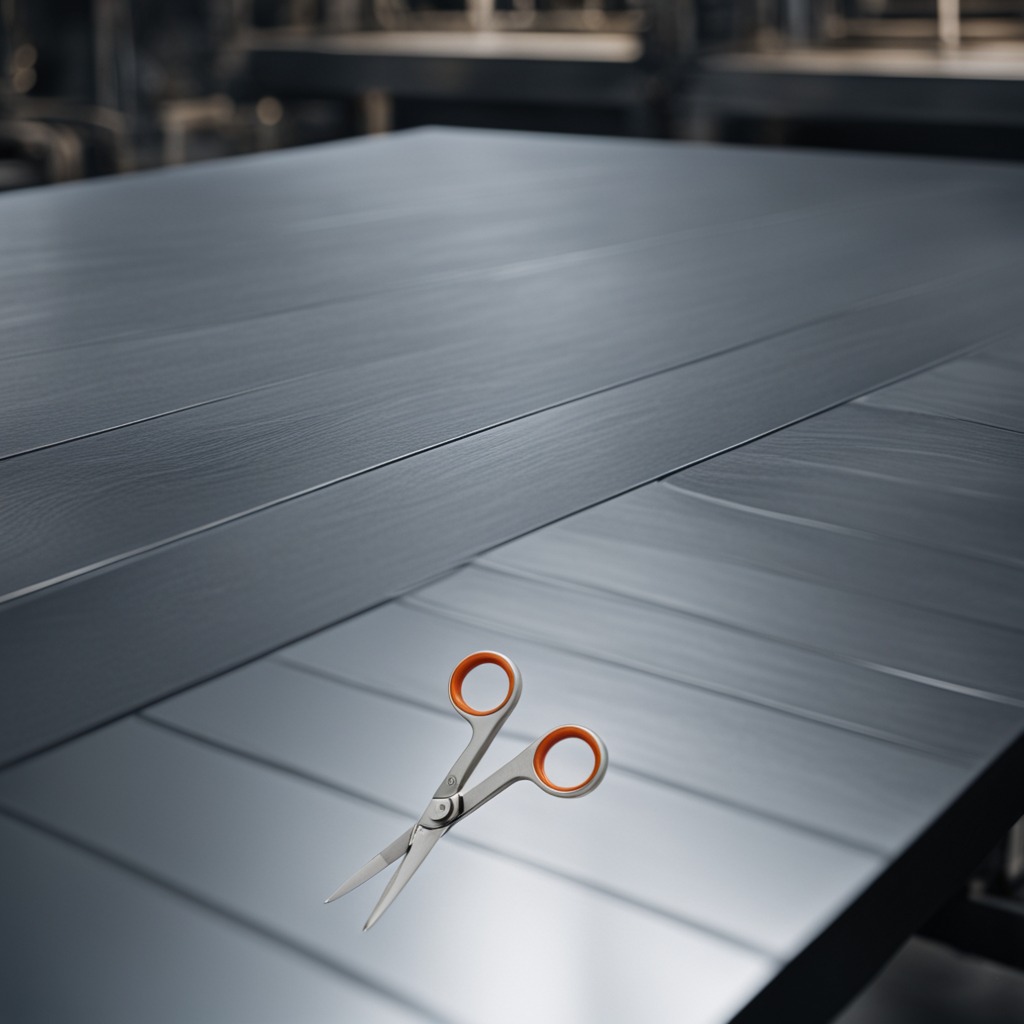
A scissor is lying on the cold steel table in a mining workshop.